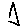
Label: triangle